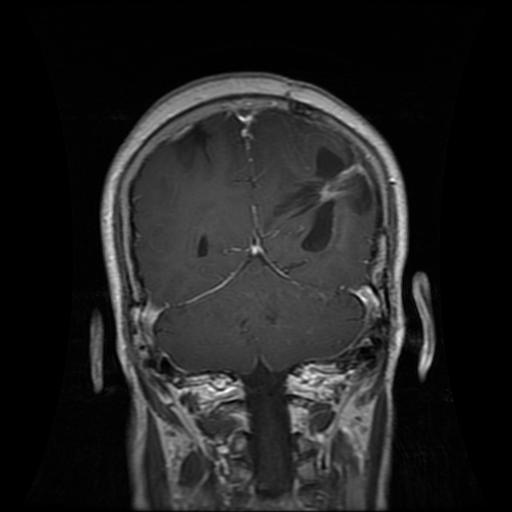
Label: glioma